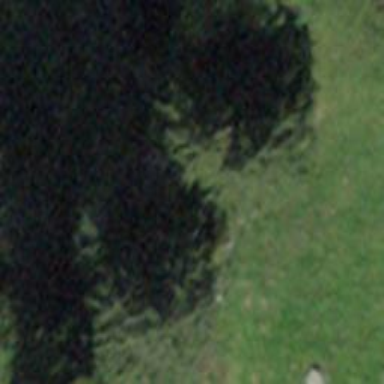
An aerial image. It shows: Forest area.